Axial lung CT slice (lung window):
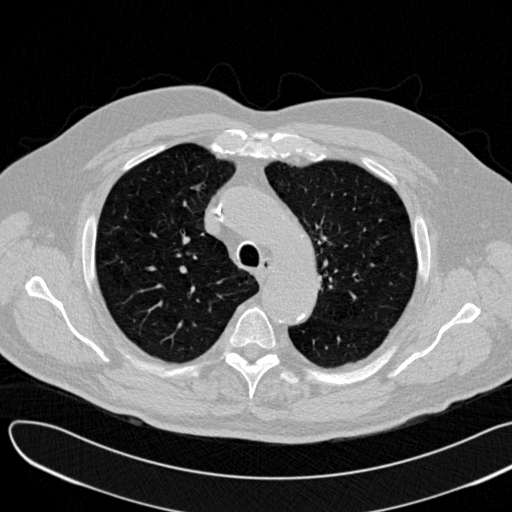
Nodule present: no